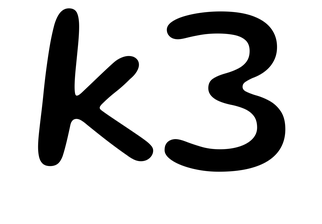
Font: Gluten_Regular